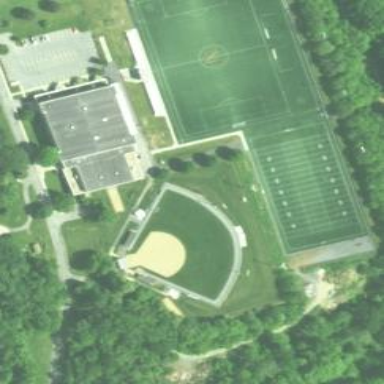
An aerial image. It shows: Stadium for softball games.